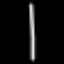
Label: line